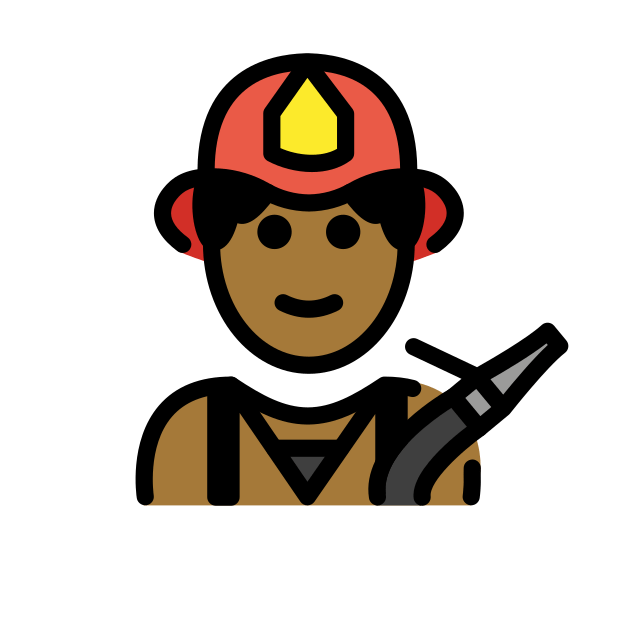
man firefighter: medium-dark skin tone